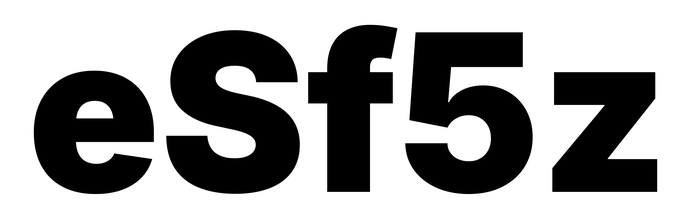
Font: Inter_Black